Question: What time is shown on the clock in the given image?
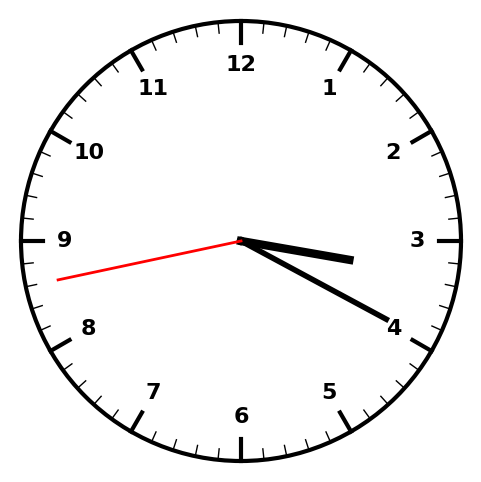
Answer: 03:19:43